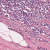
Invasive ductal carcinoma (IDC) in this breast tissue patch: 1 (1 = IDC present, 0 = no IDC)